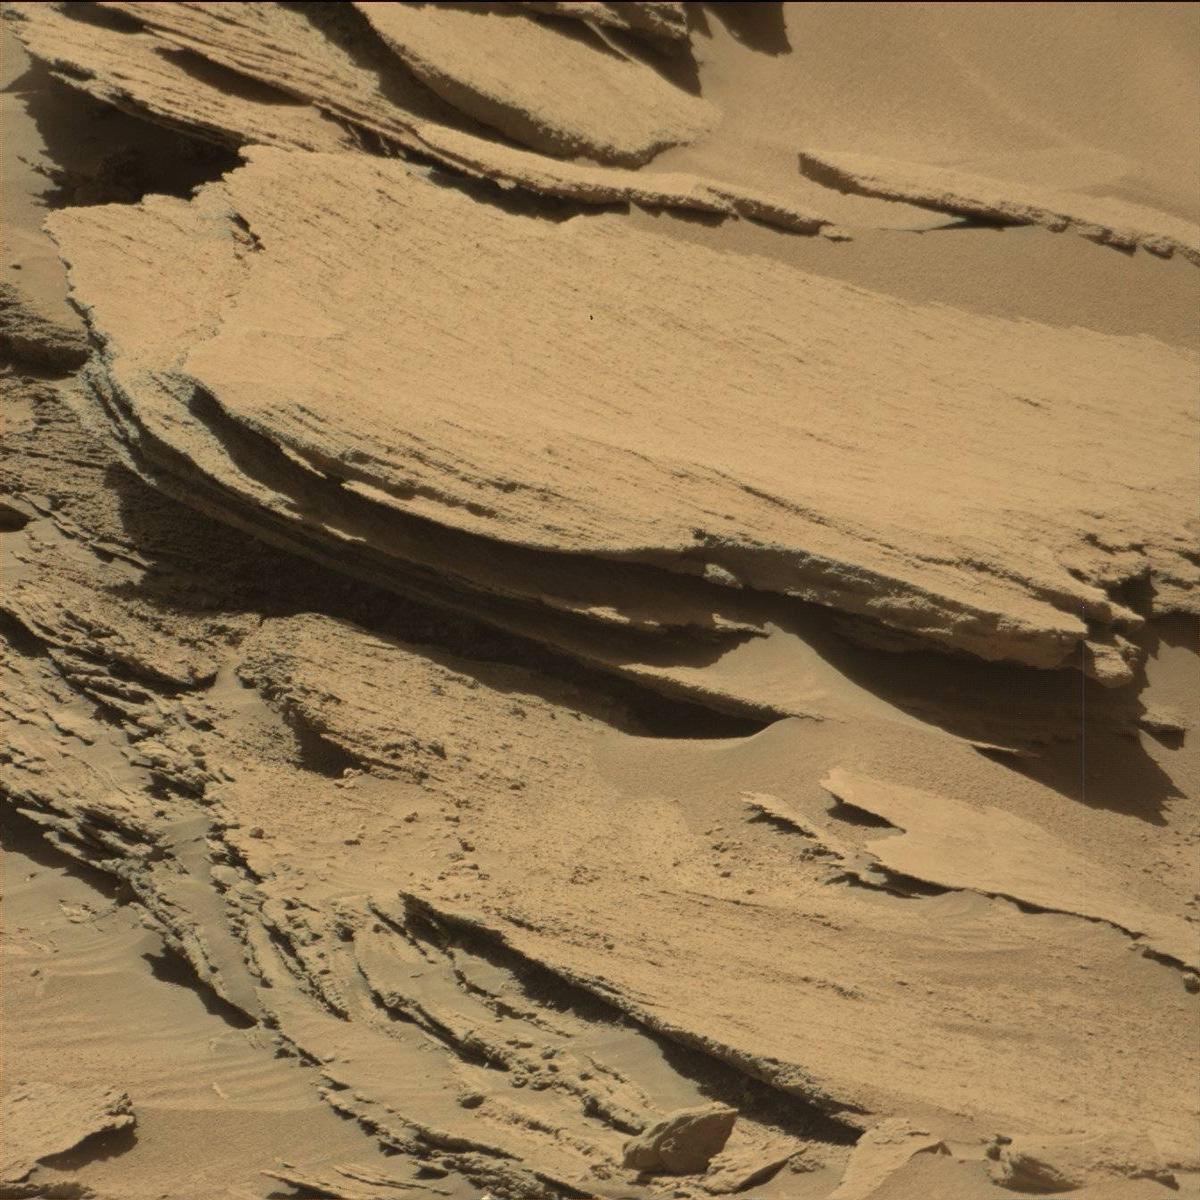
Terrain classes present: Bedrock, Sand / Soil